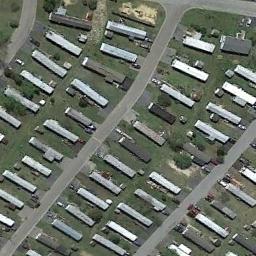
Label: mobile_home_park